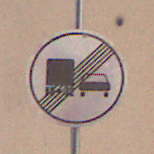
Verkehrszeichen: EndeUeberholverbotKraftfahrzeuge
Umgebung: Outdoor, Urban
Tageszeit: Midday
Wetter: PartlyCloudy
Licht: Natural
Jahreszeit: NotSpecified
Kontrast: MediumContrast